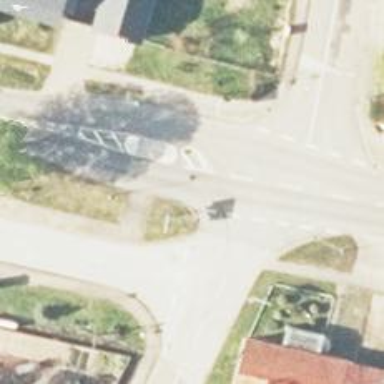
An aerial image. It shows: Crossing road.